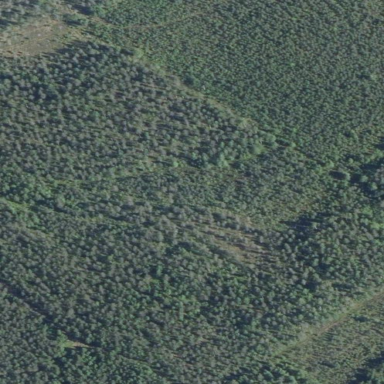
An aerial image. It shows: Woodland consisting mainly of needle-leaved trees.